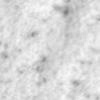
Label: no_change